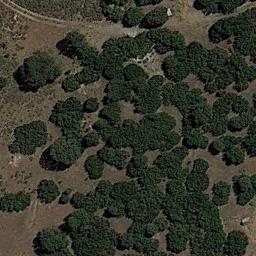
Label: chaparral